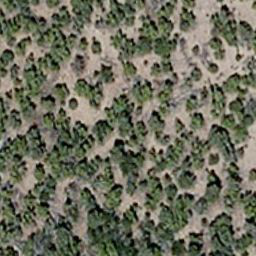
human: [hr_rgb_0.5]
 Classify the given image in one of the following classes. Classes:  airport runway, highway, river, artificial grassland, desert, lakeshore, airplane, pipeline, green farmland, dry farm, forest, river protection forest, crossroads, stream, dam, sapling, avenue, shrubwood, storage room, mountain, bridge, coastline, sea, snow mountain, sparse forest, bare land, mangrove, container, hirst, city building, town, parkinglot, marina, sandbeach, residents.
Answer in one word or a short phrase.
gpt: sparse forest